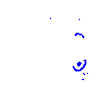
Particle: electron